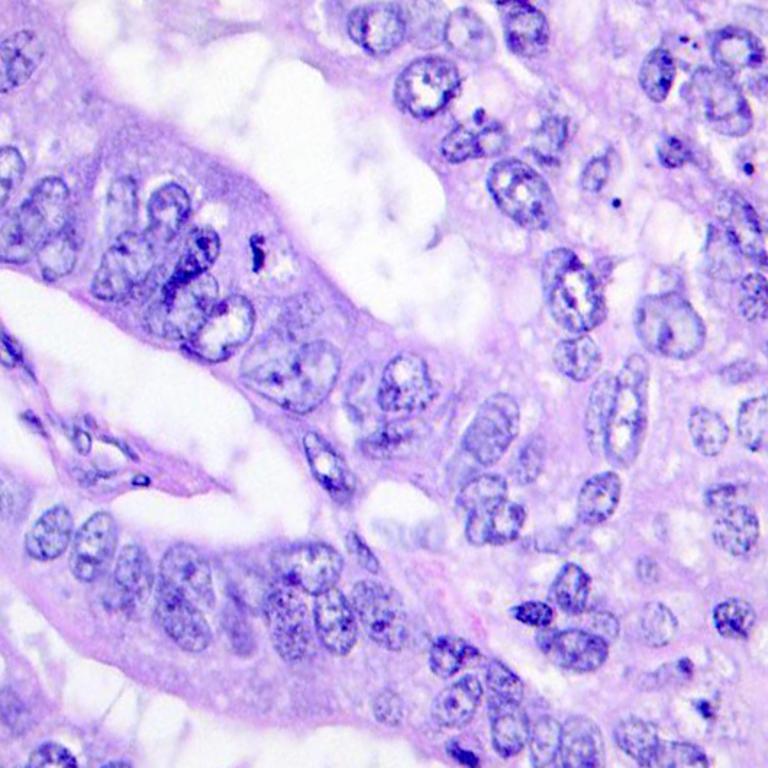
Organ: colon
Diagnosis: adenocarcinomas